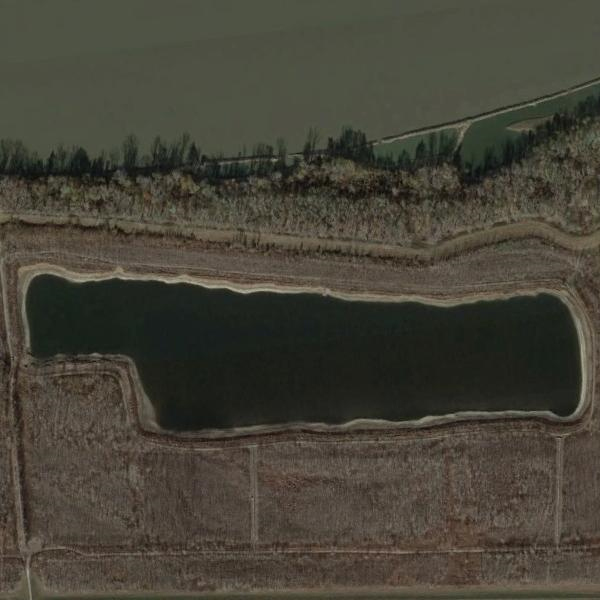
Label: Pond